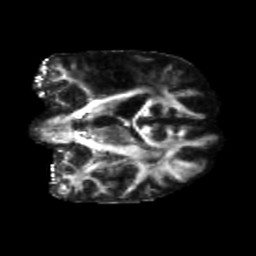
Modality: FA
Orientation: coronal
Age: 56
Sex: female
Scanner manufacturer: siemens
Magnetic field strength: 3 T
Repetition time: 5.25 s
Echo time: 0.08 s